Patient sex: M
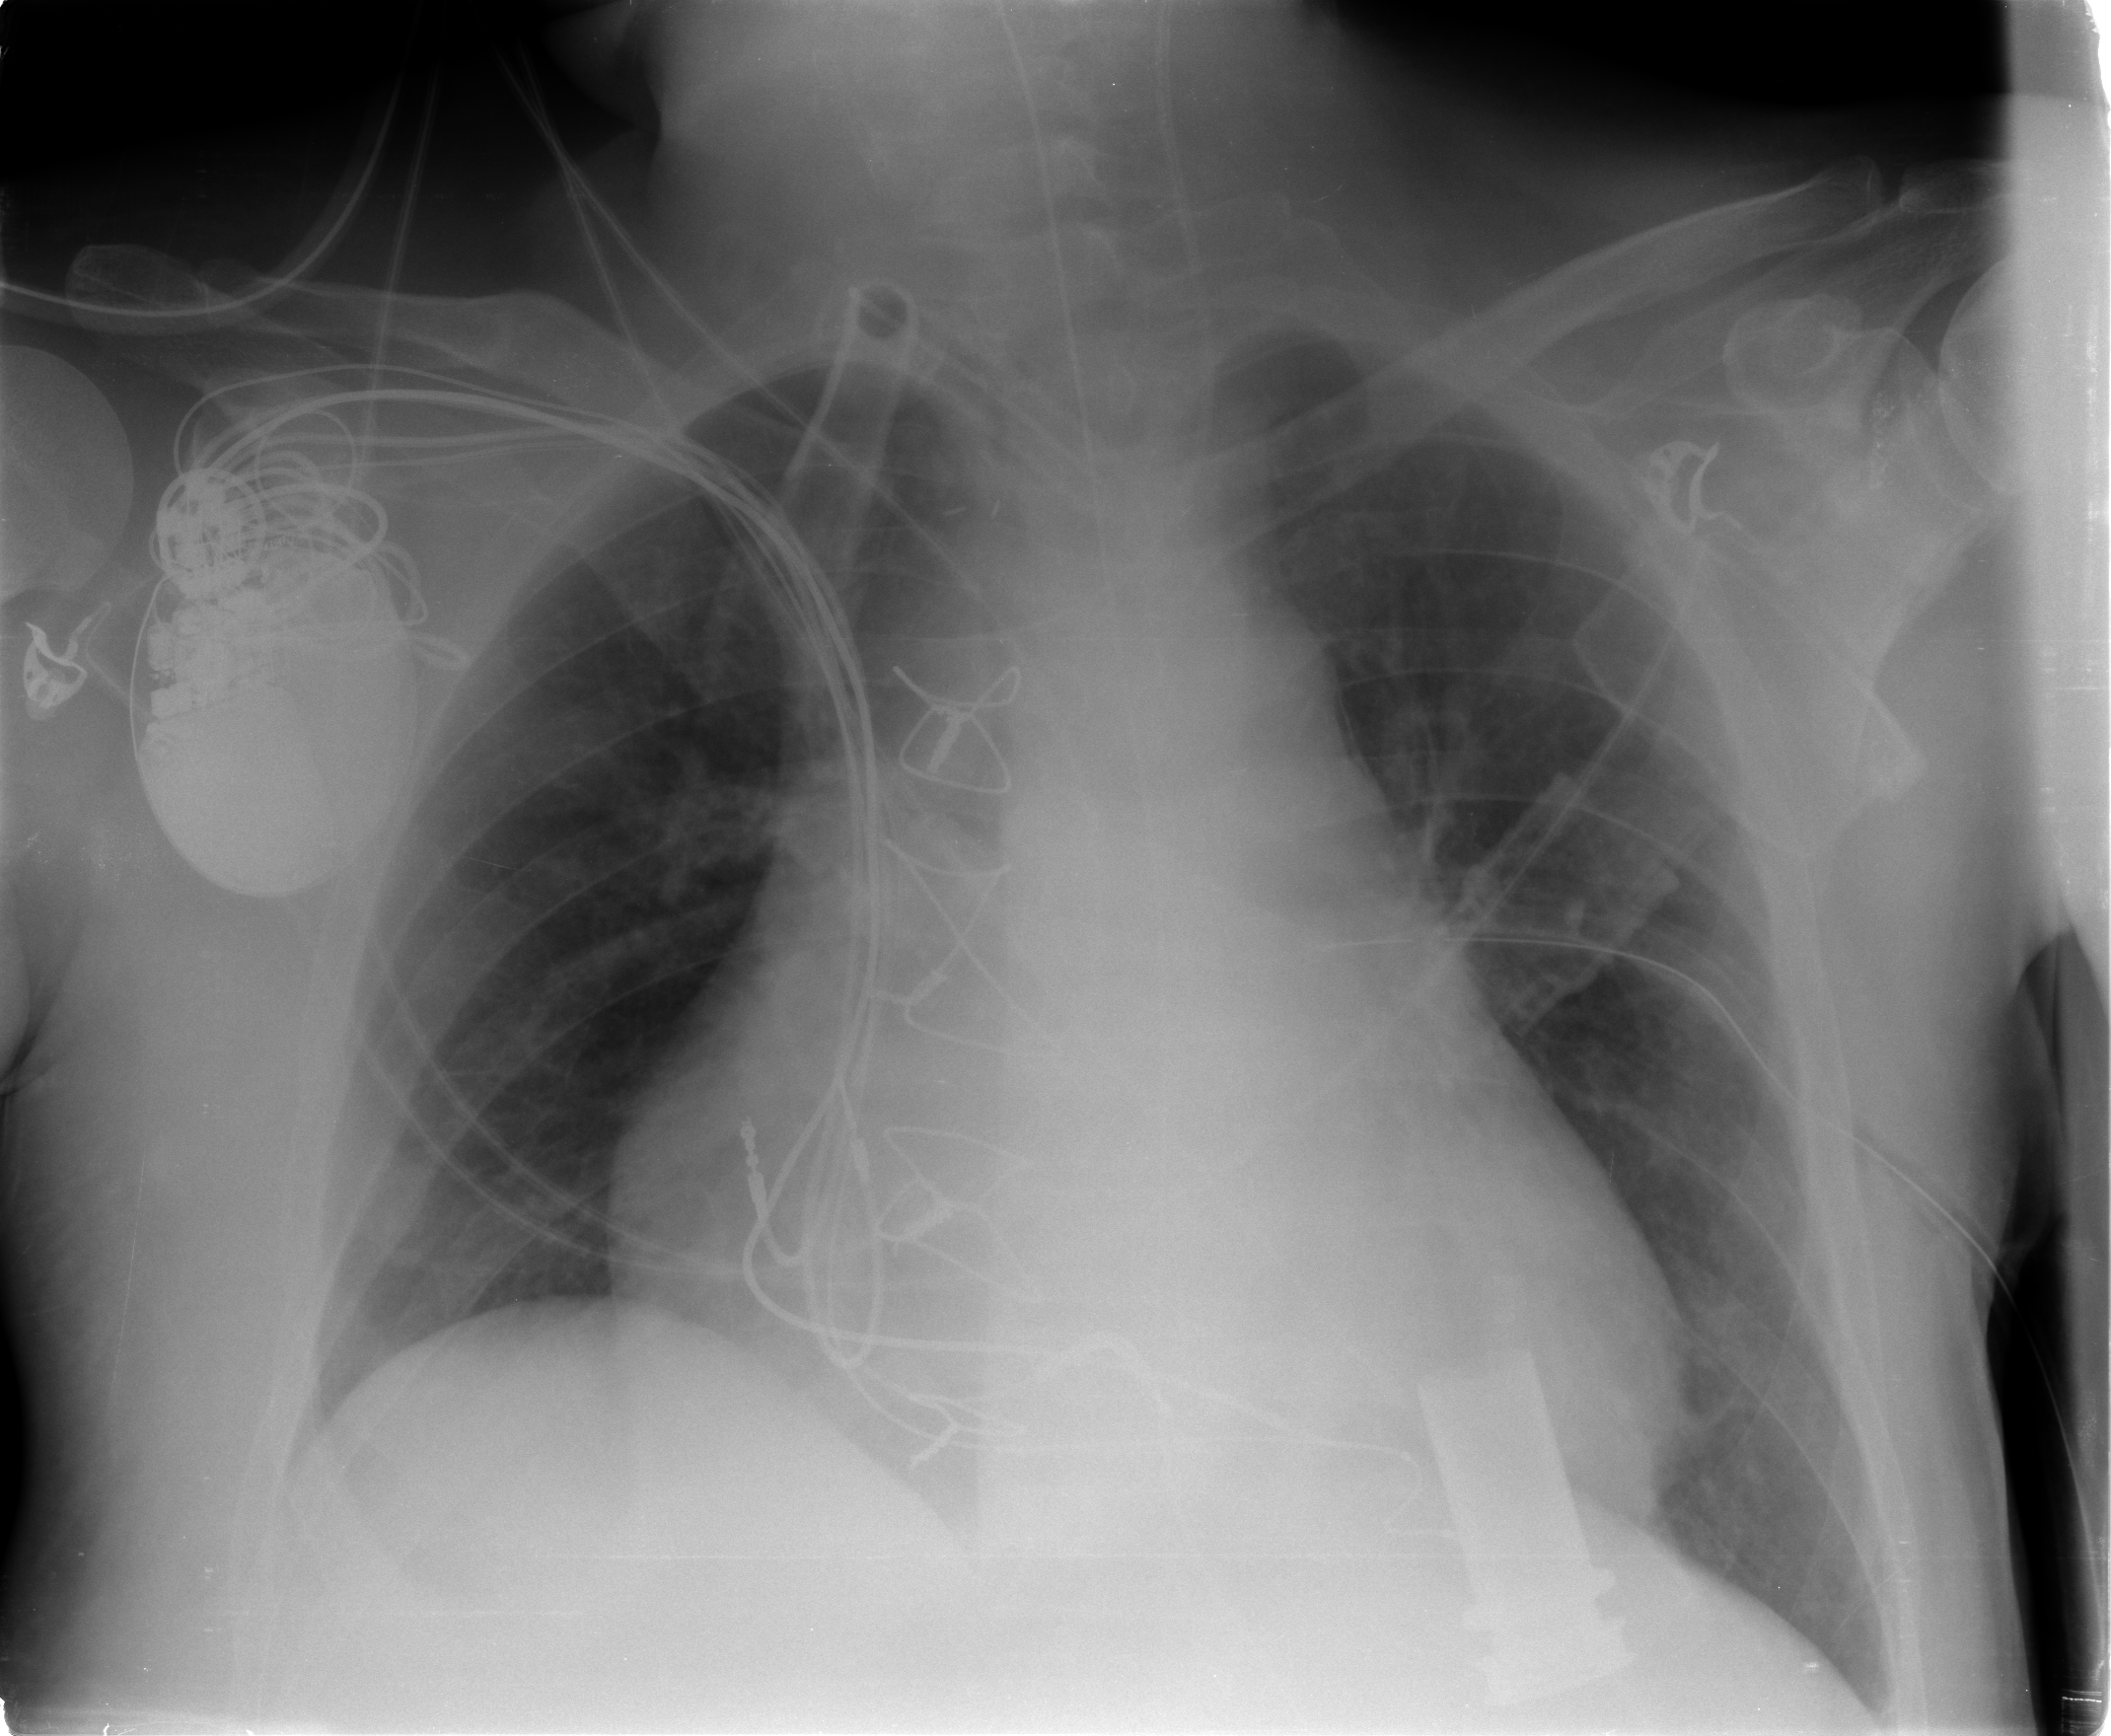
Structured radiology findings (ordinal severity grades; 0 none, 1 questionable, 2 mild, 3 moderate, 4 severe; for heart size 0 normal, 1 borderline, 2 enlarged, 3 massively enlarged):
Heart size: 3
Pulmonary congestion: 0
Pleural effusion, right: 0
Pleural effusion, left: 0
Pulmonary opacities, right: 1
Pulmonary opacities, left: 0
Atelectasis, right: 2
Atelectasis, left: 2